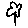
Label: flower